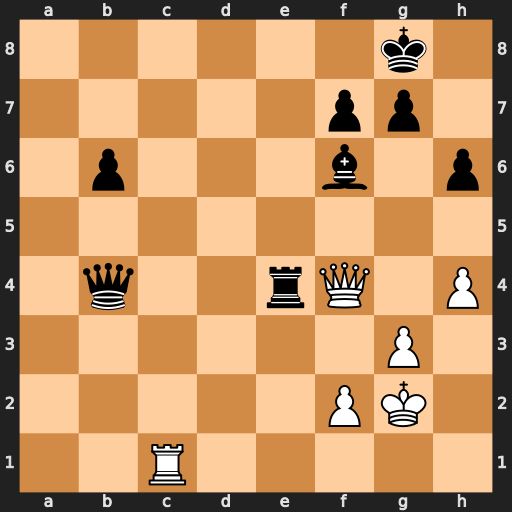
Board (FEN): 6k1/5pp1/1p3b1p/8/1q2rQ1P/6P1/5PK1/2R5
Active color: w
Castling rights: -
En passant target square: -
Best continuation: Rc8+ Qf8 Rxf8+ Kxf8 Qxe4